Question: For a label, I have a list of items to show on context menu and can select many items.
Can it be a checkbox for each item on context menu?
Below is my current xaml codes:
'''
<Label Content="{Binding Count}">
<Label.ContextMenu>
<ContextMenu ItemsSource="{Binding Items}" >
<ContextMenu.ItemTemplate>
<DataTemplate>
<TextBlock Text="{Binding Name}" />
</DataTemplate>
</ContextMenu.ItemTemplate>
</ContextMenu>
</Label.ContextMenu>
</Label>
'''
: about remove the empty gap infront of the checkbox, I have used @Rohit reply already but it still has a line behind the checkbox item. Can it be delete?

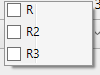
Answer: Yeah you can have checkBox. Simply replace 'TextBlock' with 'CheckBox'.
'''
<ContextMenu ItemsSource="{Binding Items}" >
<ContextMenu.ItemTemplate>
<DataTemplate>
<CheckBox Content="{Binding Name}" />
</DataTemplate>
</ContextMenu.ItemTemplate>
</ContextMenu>
'''
---
> how to remove an empty gap infront of the checkbox?
First please refrain from asking follow up questions in comments since it's not visible to larger audience here.
Now for your question - That's default template of ContextMenu which is getting applied. To avoid that you to 'Template'. Refer to the template from <URL>
However, there is quick and dirty way to achieve that by 'specifying negative left margin':
'''
<CheckBox Margin="-35,0,0,0" Content="{Binding Name}" />
'''